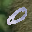
Label: 0